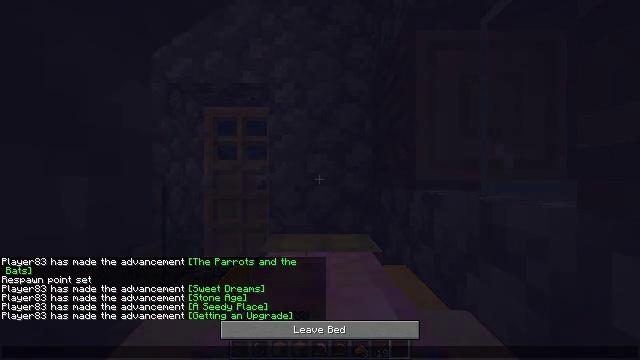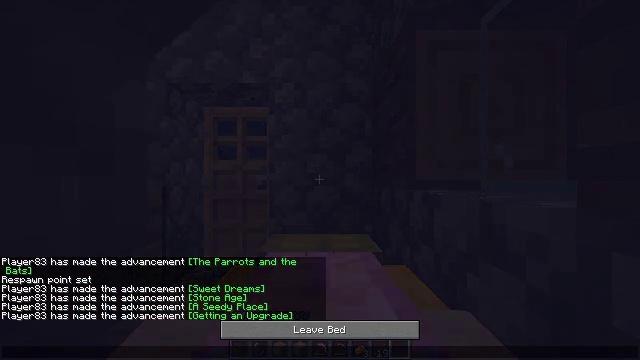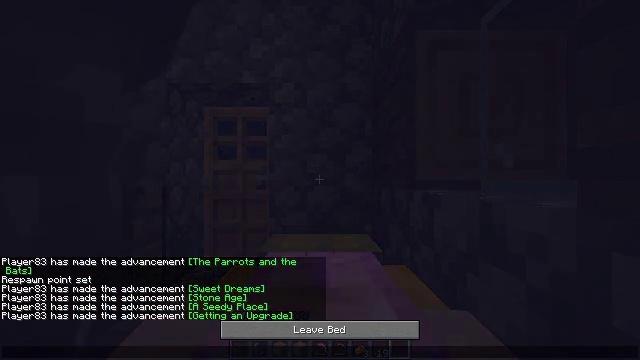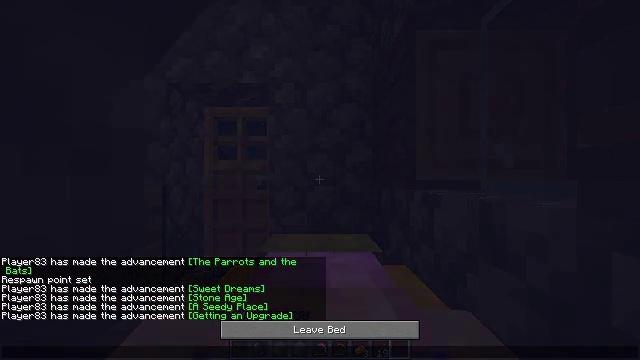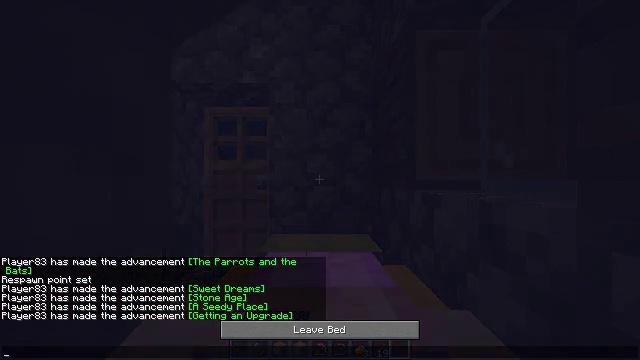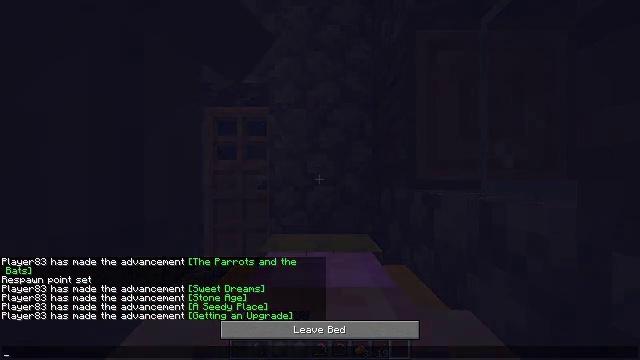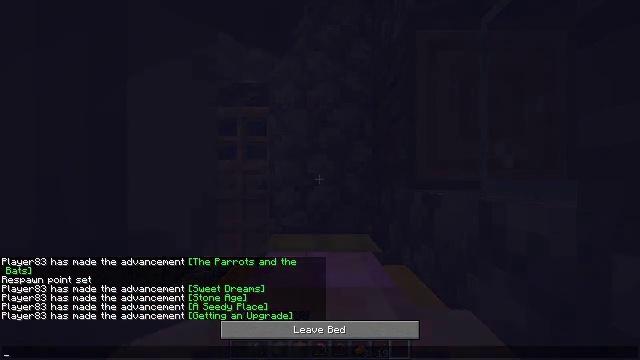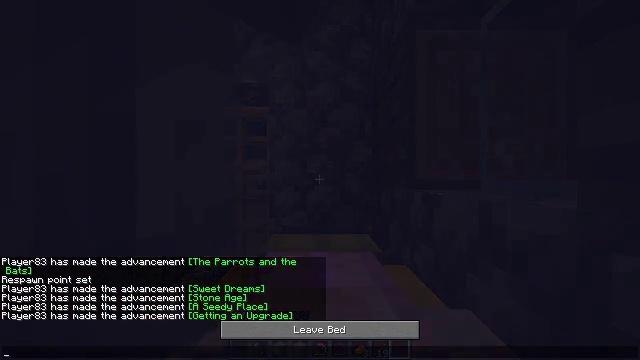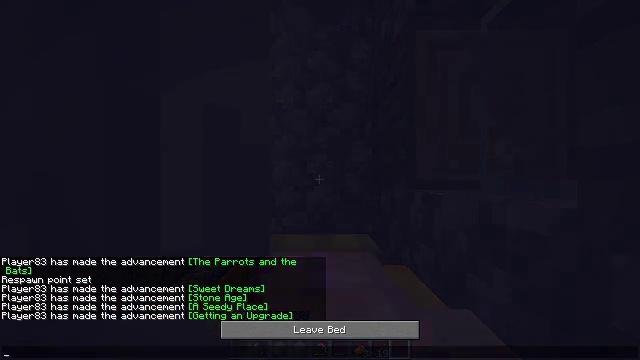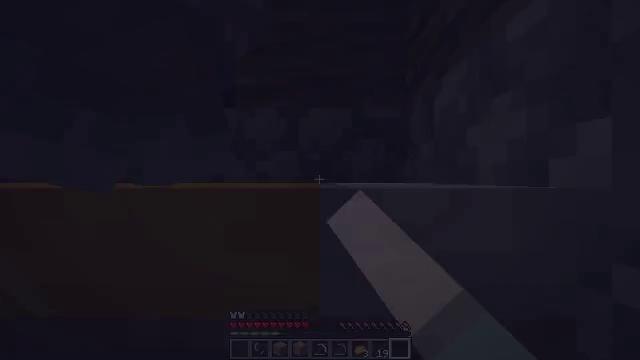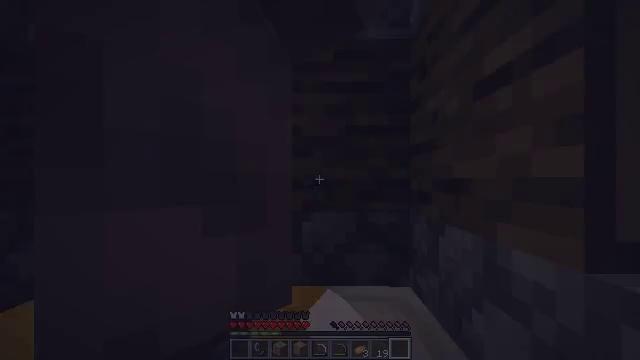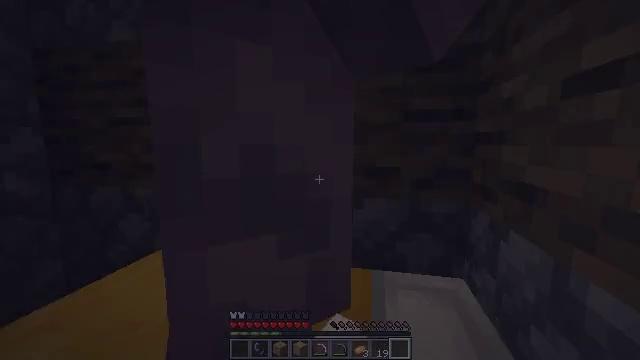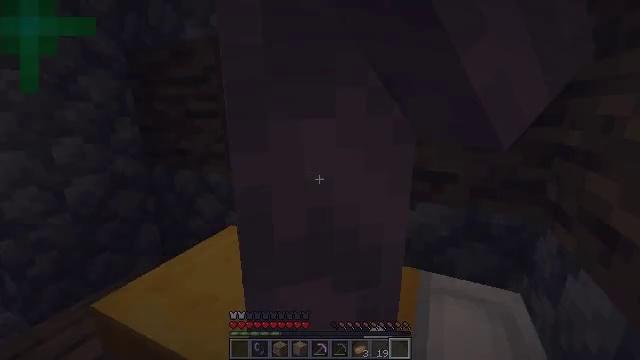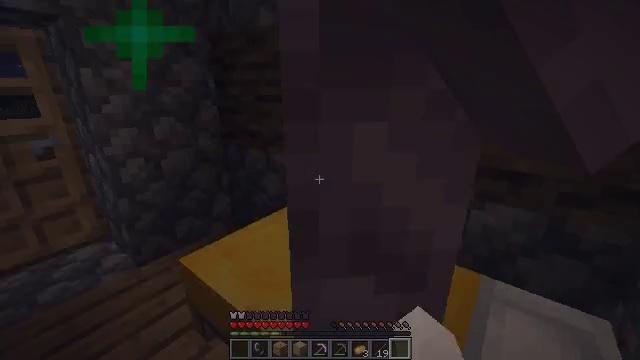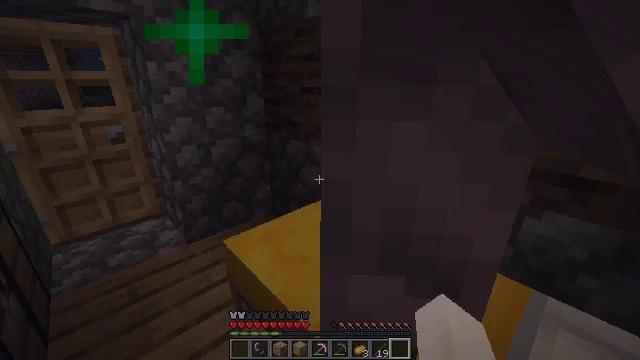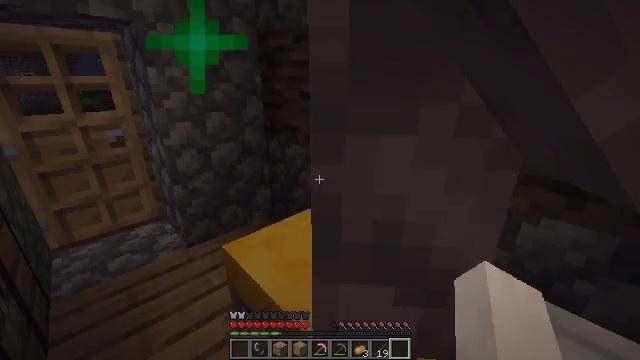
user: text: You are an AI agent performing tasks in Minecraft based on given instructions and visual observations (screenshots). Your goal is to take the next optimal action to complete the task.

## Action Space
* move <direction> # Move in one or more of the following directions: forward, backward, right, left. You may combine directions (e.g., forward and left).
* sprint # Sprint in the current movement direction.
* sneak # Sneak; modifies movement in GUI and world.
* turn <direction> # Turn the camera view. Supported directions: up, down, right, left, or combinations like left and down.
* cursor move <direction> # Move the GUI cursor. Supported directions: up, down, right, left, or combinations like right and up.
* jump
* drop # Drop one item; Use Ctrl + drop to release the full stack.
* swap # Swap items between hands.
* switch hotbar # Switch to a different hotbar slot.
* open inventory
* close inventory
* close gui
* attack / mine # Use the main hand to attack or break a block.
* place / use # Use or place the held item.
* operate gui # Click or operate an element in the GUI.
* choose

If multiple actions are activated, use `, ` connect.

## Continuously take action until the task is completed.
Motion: motion action
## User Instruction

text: Collect the yellow bed from its place.
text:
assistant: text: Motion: turn right and up
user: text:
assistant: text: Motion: turn right and down
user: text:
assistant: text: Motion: no_op
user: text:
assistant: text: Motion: no_op
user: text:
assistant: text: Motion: no_op
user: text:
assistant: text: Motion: no_op
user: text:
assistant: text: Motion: no_op
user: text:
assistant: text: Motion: no_op
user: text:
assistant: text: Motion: no_op
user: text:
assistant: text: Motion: no_op
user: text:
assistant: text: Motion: turn left and down
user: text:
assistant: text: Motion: turn left and down
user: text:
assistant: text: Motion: turn left and down
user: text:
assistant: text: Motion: turn left and down
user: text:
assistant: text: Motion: no_op
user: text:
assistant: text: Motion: turn up
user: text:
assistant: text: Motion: no_op
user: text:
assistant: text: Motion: turn left and down
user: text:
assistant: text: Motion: turn left and down
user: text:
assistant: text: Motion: turn left and down
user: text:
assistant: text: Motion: no_op
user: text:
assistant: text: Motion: no_op
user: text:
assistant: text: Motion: no_op
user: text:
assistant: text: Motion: turn right and down
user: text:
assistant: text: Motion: turn right
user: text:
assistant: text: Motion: turn right and up
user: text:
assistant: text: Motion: turn right and up
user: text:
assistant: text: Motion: no_op
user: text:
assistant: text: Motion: no_op
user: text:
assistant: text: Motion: turn right